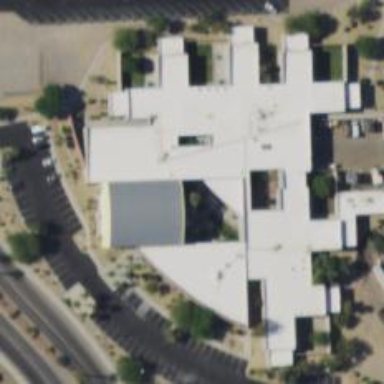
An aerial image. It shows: Healthcare facility identified as hospital.